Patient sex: F
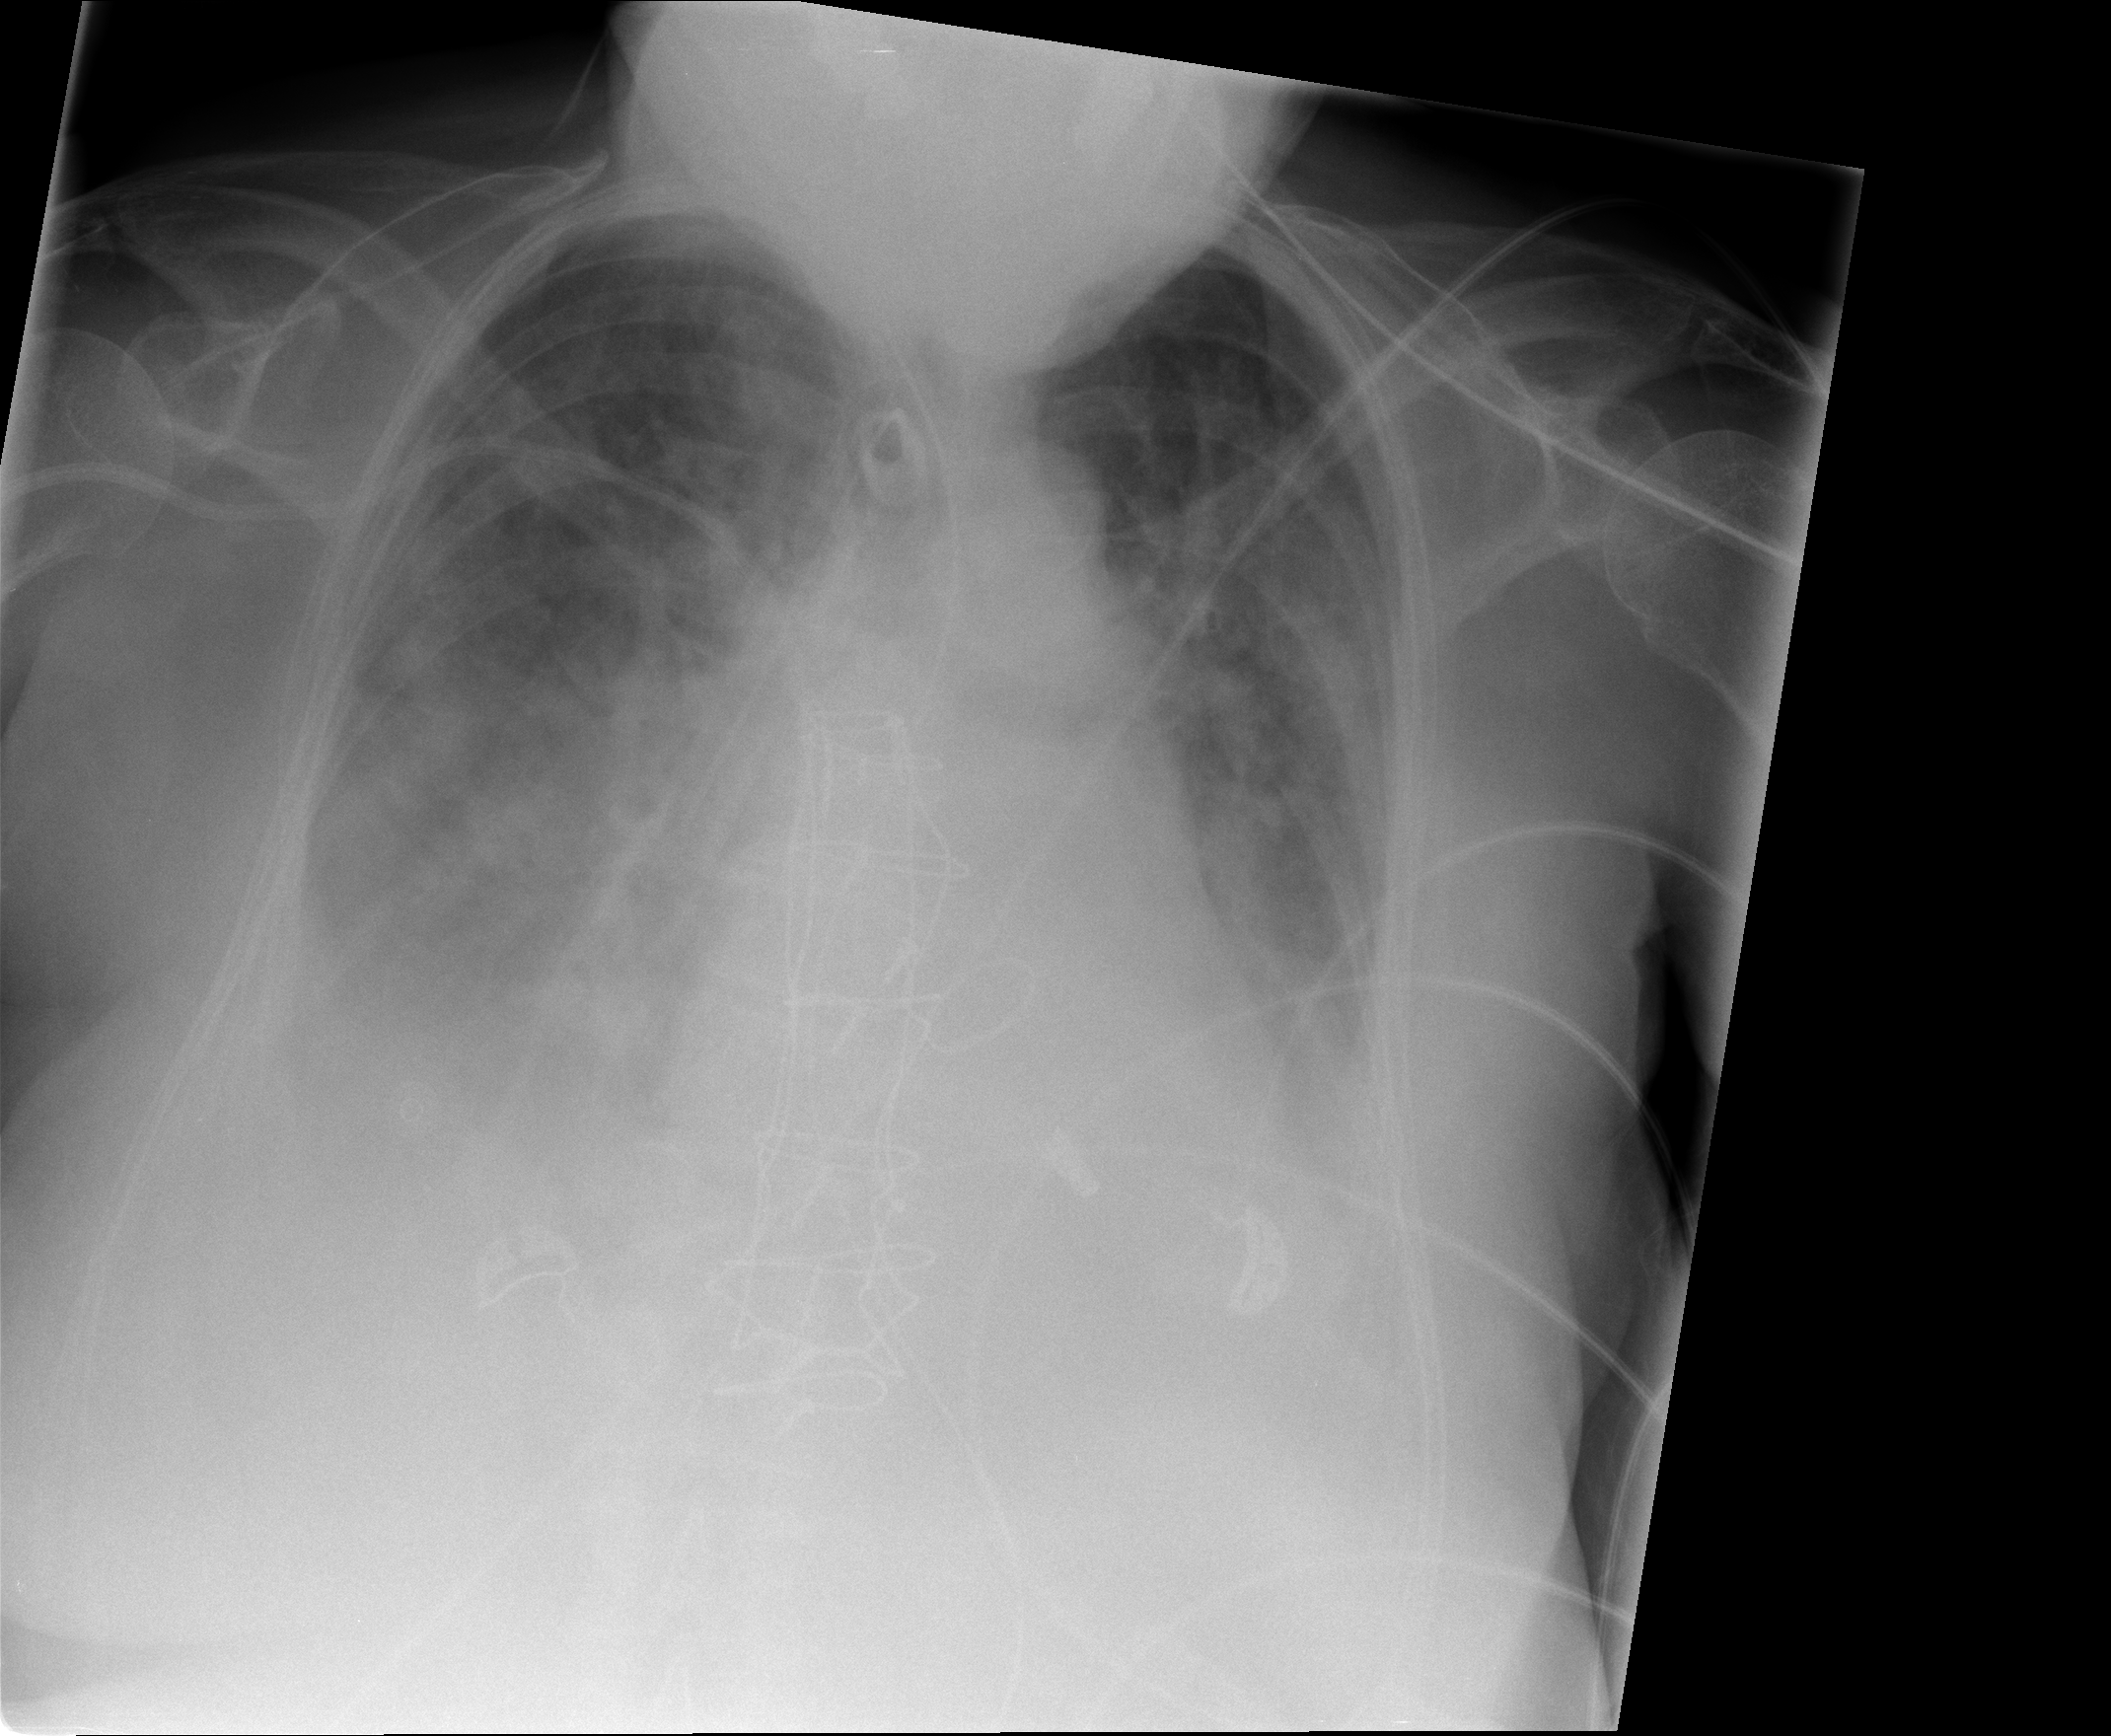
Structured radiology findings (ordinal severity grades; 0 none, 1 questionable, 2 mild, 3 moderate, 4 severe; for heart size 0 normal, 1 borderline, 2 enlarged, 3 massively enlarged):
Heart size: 0
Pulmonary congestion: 3
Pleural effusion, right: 3
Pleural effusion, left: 2
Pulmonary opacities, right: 2
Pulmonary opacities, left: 2
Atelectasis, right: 2
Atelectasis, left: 2